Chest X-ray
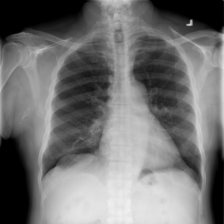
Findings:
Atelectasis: negative
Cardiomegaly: negative
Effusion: negative
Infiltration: negative
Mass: negative
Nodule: negative
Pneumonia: positive
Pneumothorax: negative
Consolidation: negative
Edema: negative
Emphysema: negative
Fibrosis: negative
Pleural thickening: negative
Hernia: negative